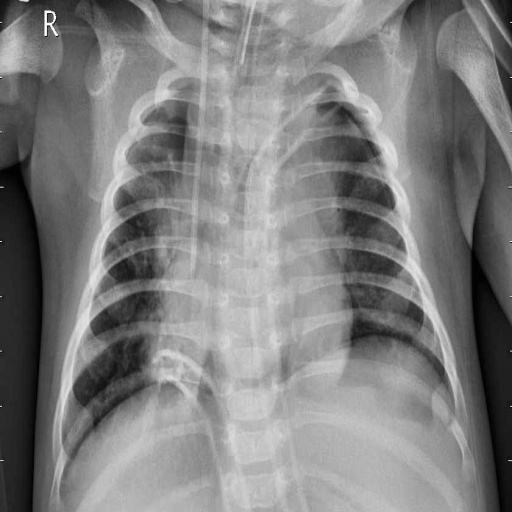
Finding: PNEUMONIA